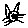
Label: cat